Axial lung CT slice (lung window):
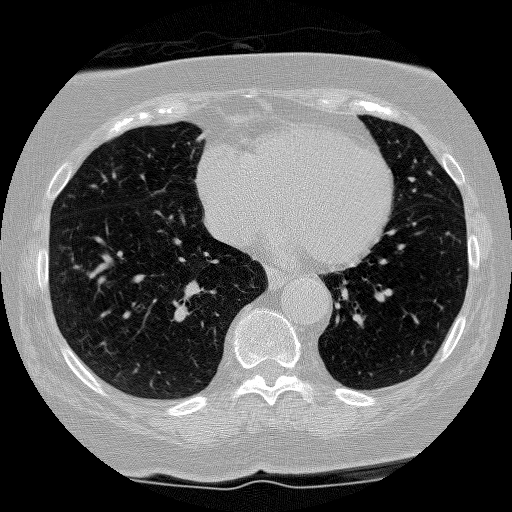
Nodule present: no